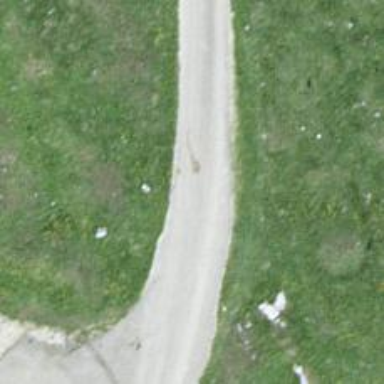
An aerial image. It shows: Unclassified road with concrete surface graded as grade1.